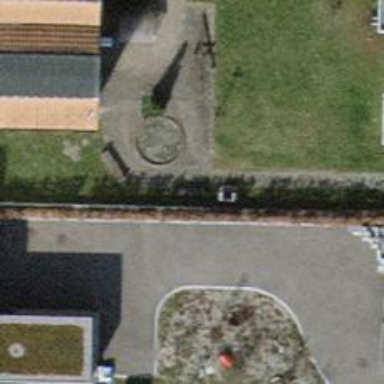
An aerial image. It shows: Brown bench in the vicinity.